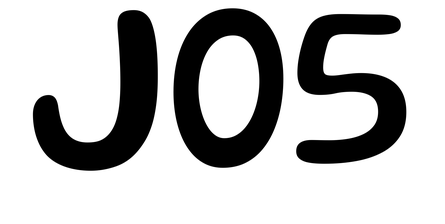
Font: Gluten_Regular